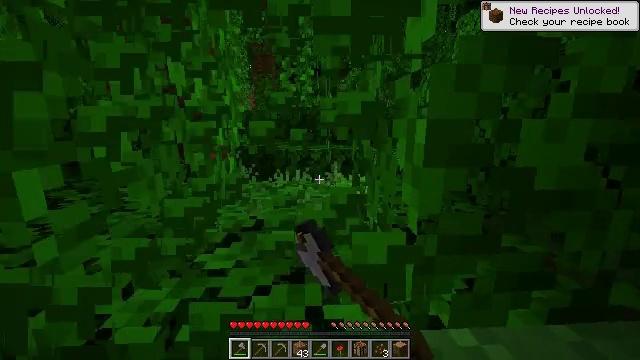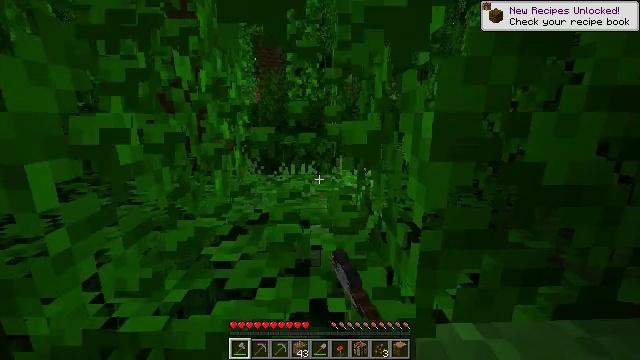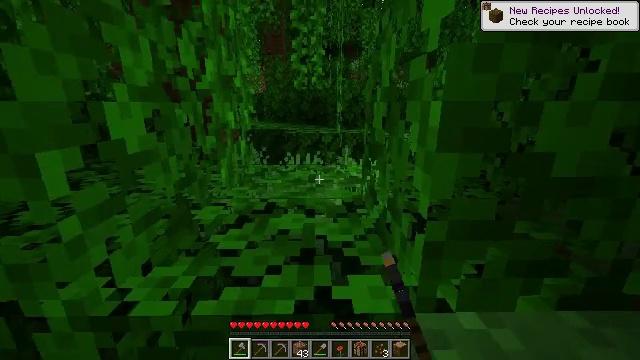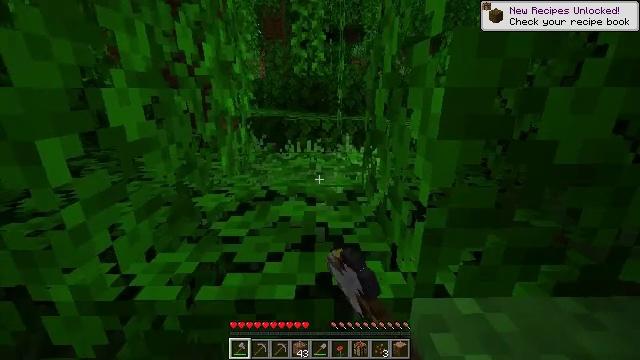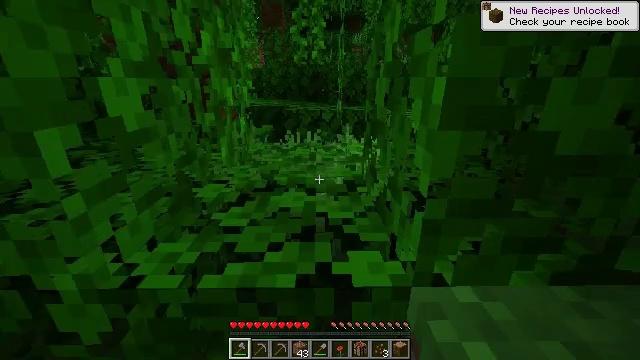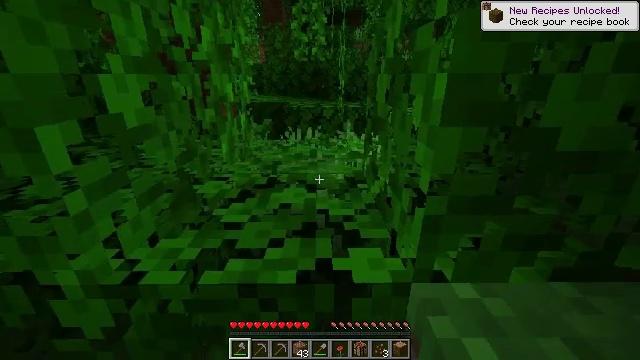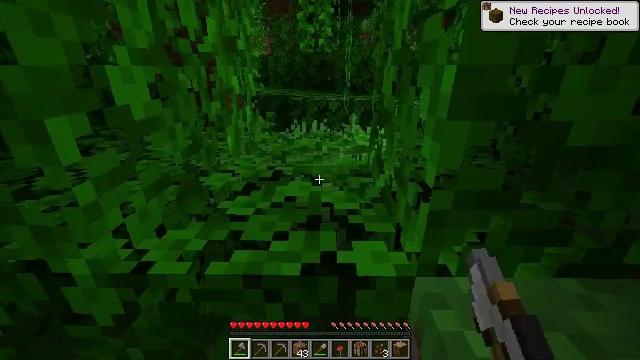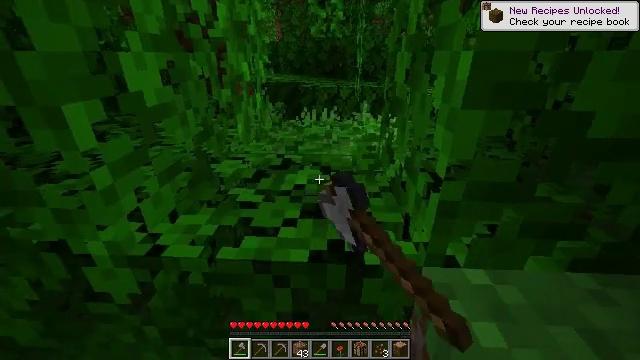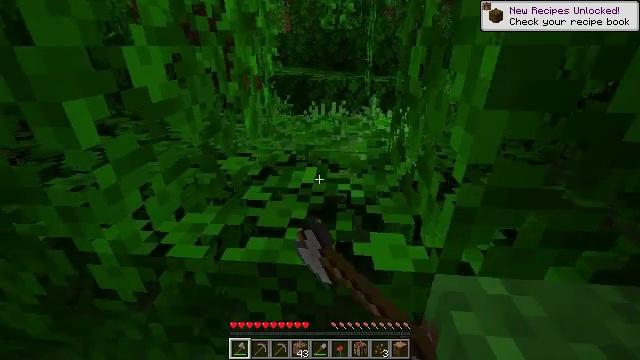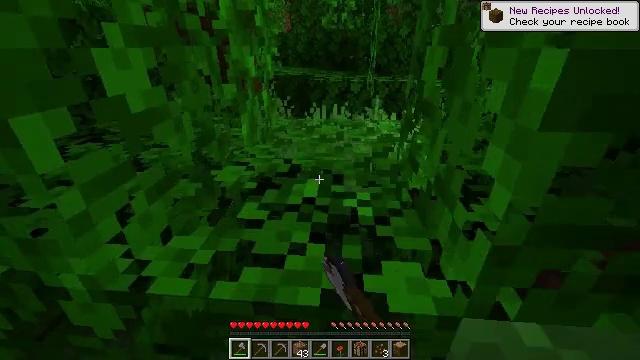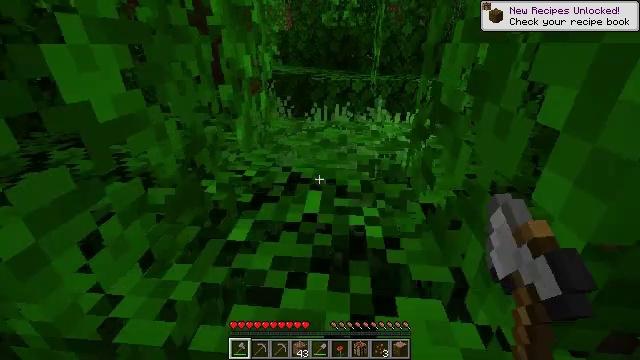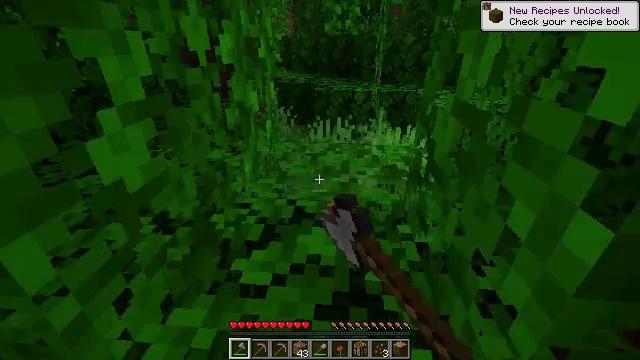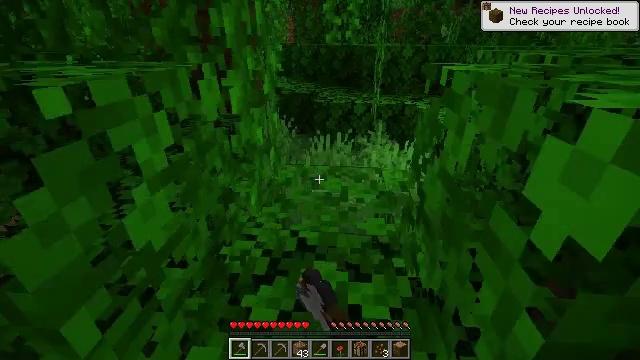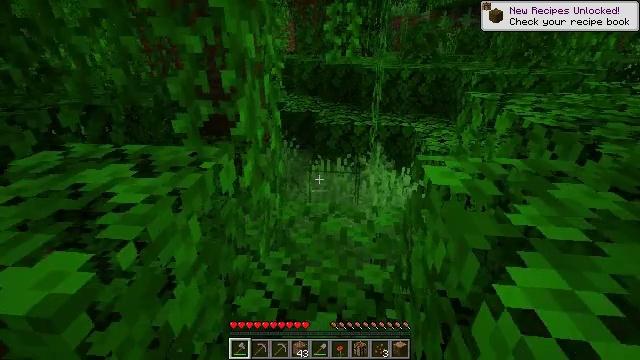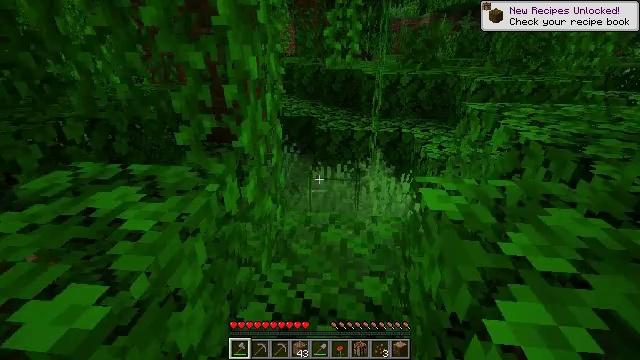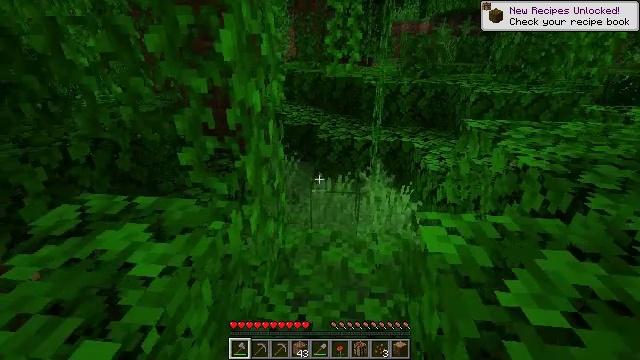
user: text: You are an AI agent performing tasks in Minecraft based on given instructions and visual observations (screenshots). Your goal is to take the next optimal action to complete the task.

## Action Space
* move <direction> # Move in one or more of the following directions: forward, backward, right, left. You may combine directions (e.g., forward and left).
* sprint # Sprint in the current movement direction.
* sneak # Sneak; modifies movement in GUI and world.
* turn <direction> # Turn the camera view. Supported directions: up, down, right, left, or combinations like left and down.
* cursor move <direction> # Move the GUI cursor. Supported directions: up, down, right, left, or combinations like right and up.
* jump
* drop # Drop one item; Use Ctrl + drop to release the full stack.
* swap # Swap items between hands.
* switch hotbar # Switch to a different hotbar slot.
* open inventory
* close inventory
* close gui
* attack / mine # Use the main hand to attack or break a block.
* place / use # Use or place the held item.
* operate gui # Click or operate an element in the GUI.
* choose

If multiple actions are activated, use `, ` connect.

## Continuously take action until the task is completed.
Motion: motion action
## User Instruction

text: Harvest vines off the surface.
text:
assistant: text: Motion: turn left and down, attack / mine
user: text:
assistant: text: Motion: turn left and down, attack / mine
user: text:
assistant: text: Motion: turn down, attack / mine
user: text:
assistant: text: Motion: turn down, attack / mine
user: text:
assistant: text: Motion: attack / mine
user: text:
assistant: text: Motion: turn left and down, attack / mine
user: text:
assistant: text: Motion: turn left and down, attack / mine
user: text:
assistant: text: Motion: move forward, turn left and down, attack / mine
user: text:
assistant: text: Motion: move forward, attack / mine
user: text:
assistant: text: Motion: move forward, attack / mine
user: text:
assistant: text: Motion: move forward, jump
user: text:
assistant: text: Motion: move forward, jump
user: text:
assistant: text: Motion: move forward, jump
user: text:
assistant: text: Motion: move forward, jump
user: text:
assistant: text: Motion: move forward, jump
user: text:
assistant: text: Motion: move forward, turn right and up, jump
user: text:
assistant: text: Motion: move forward, turn right and up
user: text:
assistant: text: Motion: move forward, turn right
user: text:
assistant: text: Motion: move forward, turn right and down
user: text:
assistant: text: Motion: move forward, turn right
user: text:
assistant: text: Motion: move forward, turn right
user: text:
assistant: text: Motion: move forward, turn right
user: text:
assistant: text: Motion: move forward, turn right
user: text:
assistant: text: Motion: move forward, jump
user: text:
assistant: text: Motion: move forward, jump
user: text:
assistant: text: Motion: move forward, jump
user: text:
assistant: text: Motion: move forward, jump
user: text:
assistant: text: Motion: move forward, turn left and up
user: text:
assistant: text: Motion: move forward and move right, turn left and up
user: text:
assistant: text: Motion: move forward and move right, turn left and up